Question: I have two 'Switch's buttons in my android Activity.
Both have custom dynamic On/Off texts (that are set at runtime with 'Switch.setTextOn(CharSeq)' ).
They look like this (image found on another SO thread):

The first switch's on/off texts are set once.
So I set up a 'OnCheckedChangeListener' on the first switch like this:
'''
switch2.setTextOff("ImOff"); // works, the text is updated on the switch
switch2.setTextOn("ImOn"); // same here
switch1.setOnCheckedChangeListener(new CompoundButton.OnCheckedChangeListener() {
public void onCheckedChanged(CompoundButton buttonView, boolean isChecked) {
if(!isChecked)
{
switch2.setTextOff(myStrings.get(2));
switch2.setTextOn(myStrings.get(3)); // here switch2.getTextOn() returns the value of myStrings.get(3), but the widget still displays ImOn...
} else
{
switch2.setTextOff(myStrings.get(4));
switch2.setTextOn(myStrings.get(5)); // here switch2.getTextOn() returns the value of myStrings.get(5), but the widget still displays ImOn...
}
// I tried to update the switch with this and this
switch2.invalidate();
switch2.setChecked(valuesSwitch.isChecked());
}
});
'''
'getTextOn/Off'
Any ideas? Thanks.
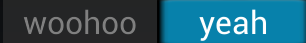
Answer: I found a solution in this link,
<URL>
In a derived class (Which extends switch), override the Following method:
'''
Override
public void request layout () {
try {
java.lang.reflect.Field mOnLayout = Switch.class.getDeclaredField ( "mOnLayout");
mOnLayout.setAccessible (true);
mOnLayout.set (this, null);
java.lang.reflect.Field mOffLayout = Switch.class.getDeclaredField ( "mOffLayout");
mOffLayout.setAccessible (true) ;
mOffLayout.set (this, null);
} Catch (Exception ex) {
Log.e (TAG, ex.getMessage (), ex);
}
super.requestLayout ();
}
'''